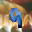
Label: 9